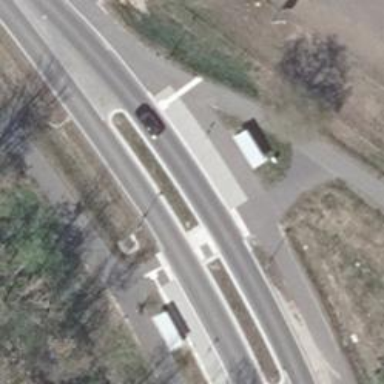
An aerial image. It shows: Crossing road with traffic calming island.